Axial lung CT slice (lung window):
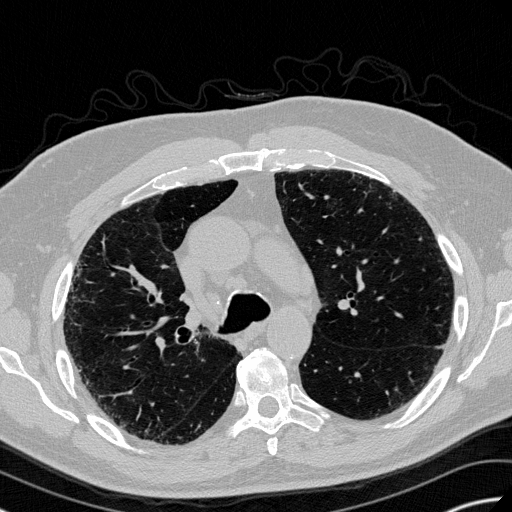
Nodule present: no